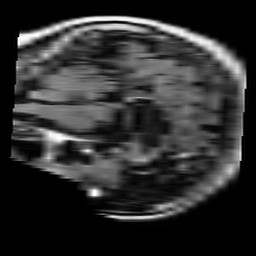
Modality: FLAIR
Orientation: sagittal
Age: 72
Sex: female
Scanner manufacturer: philips
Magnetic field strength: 1.5 T
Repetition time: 10 s
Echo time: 0.11 s